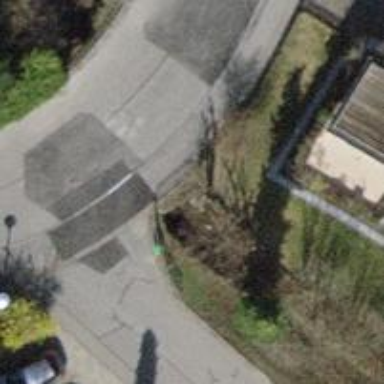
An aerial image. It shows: Asphalt sidewalk along the footway.